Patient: sex M, age 47
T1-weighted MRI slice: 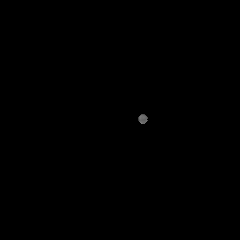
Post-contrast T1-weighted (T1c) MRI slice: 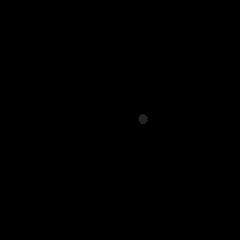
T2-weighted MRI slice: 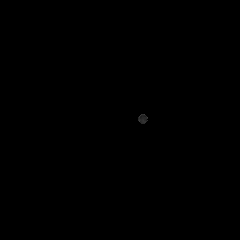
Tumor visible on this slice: no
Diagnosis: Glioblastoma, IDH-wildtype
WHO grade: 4